Field crop: maize
Growth stage: 2
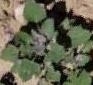
Species: chenopodium